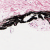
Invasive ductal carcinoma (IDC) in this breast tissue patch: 0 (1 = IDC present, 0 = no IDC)